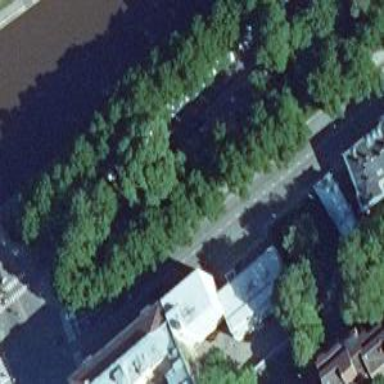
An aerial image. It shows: Arts centre.